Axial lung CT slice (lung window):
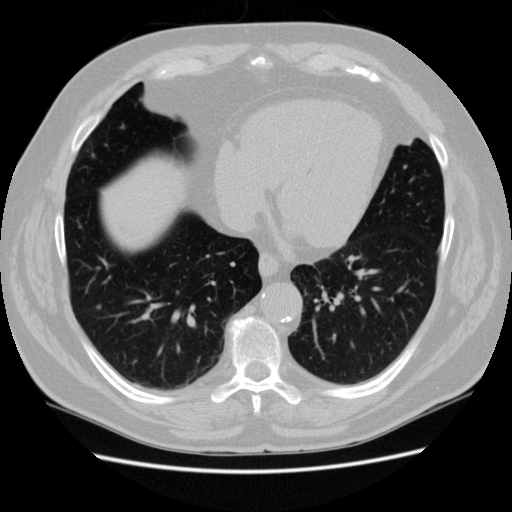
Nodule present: yes
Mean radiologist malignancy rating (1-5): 2.25